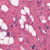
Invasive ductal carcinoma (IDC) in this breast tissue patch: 0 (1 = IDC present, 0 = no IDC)